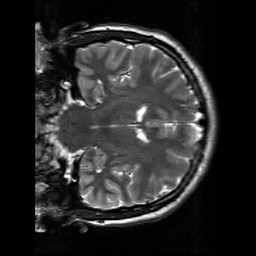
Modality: T2w
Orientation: coronal
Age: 20
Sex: male
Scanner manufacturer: siemens
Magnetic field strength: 3 T
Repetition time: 7 s
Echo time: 0.09 s